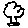
Label: tree